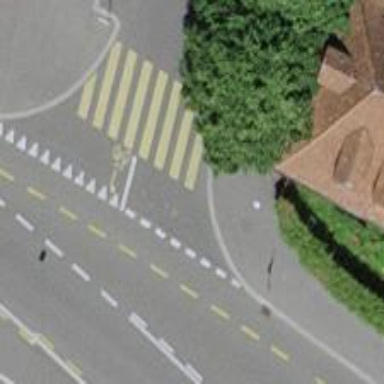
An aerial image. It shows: Kerb barrier.